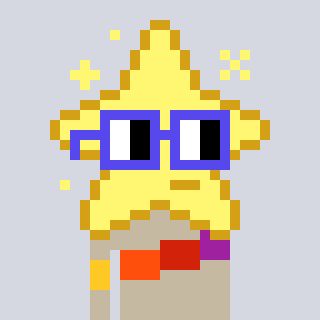
a pixel art character with square blue glasses, a star-shaped head and a bege-colored body on a cool background